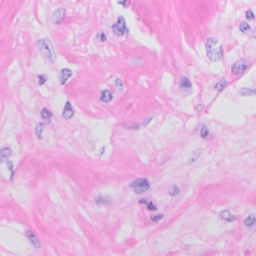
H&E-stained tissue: Breast